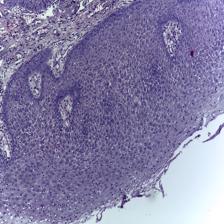
Diagnosis: OSCC